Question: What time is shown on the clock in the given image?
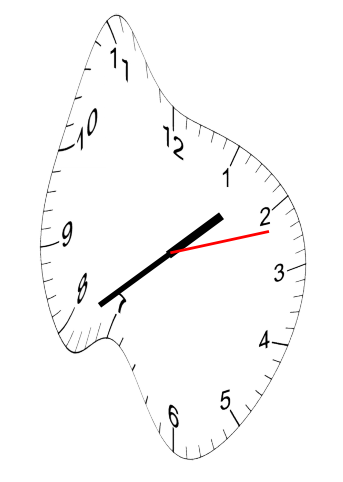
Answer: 01:39:12